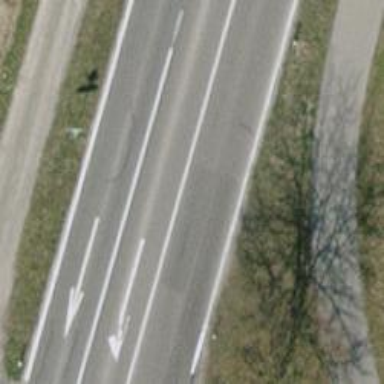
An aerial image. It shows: Concrete cycleway with uncontrolled crossing.